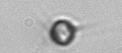
Label: Acanthoica_quattrospina